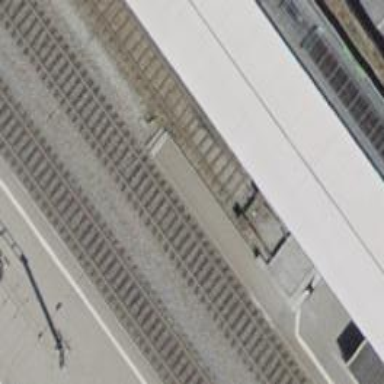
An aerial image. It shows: Railway buffer stop.